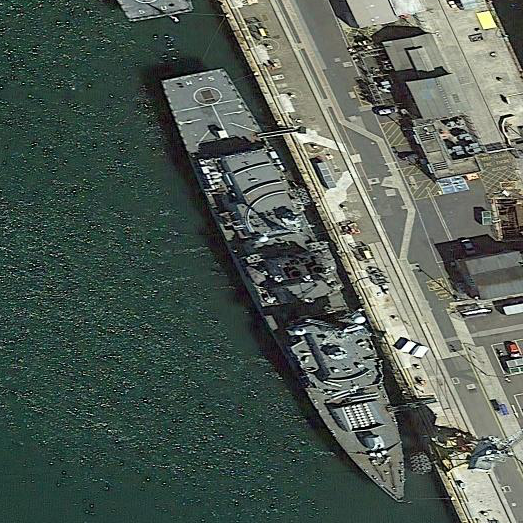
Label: Type_45_destroyer